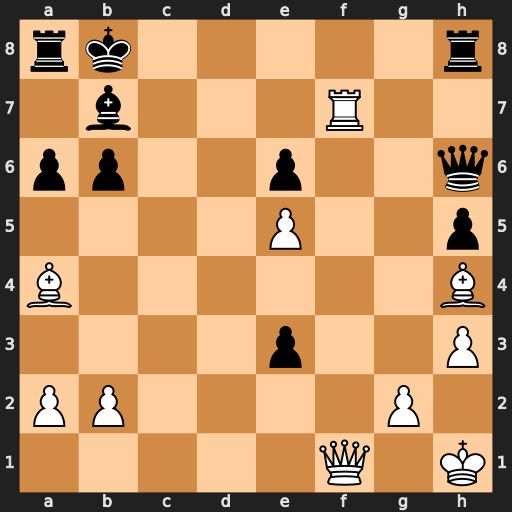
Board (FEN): rk5r/1b3R2/pp2p2q/4P2p/B6B/4p2P/PP4P1/5Q1K
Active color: w
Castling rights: -
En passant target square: -
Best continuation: Rxb7+ Kxb7 Qf7+ Kb8 Be7